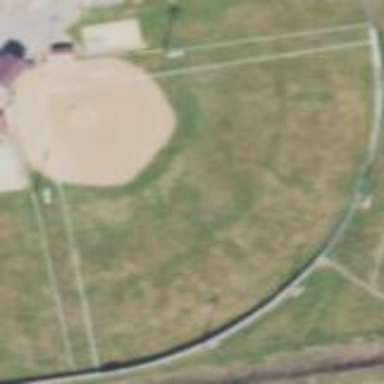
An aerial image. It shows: Baseball pitch for leisure and sports activities.